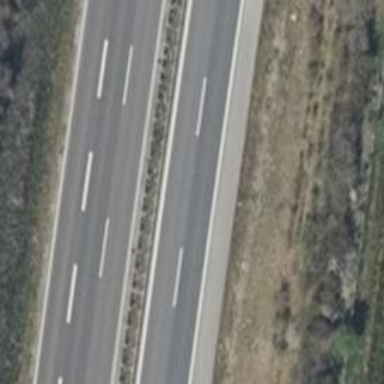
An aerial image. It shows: Asphalt motorway.